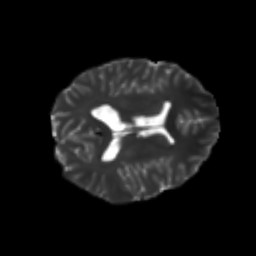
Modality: T2w
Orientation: axial
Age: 22
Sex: male
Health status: healthy
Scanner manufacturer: philips
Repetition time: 7.384 s
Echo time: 0.08599 s